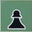
Piece: bP